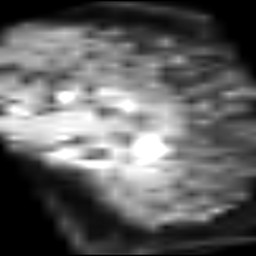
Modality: inplaneT2
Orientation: sagittal